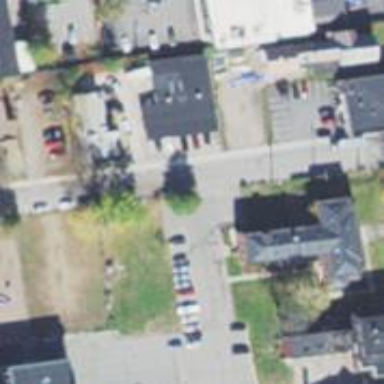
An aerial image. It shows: Residential road with asphalt surface and sidewalk on the left side.